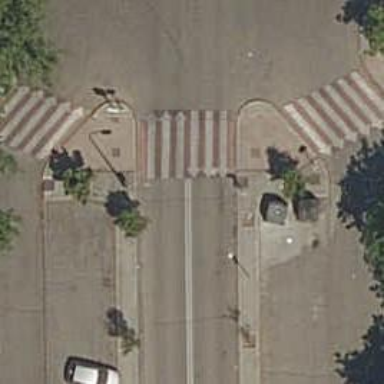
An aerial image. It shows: Uncontrolled crossing on the road.